Here is the time-frequency representation (spectrogram) of a rolling-element bearing's vibration measurement. Diagnose the bearing from this image, choosing from: normal, inner_race, outer_race, ball.
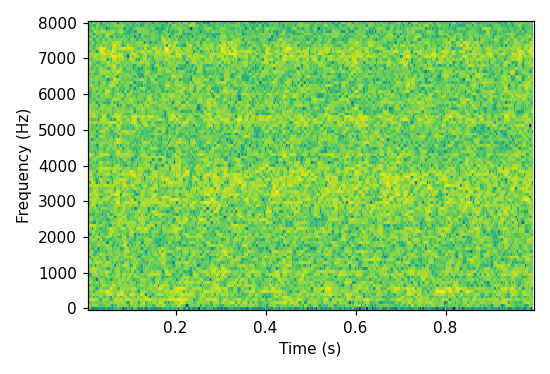
Answer: normal